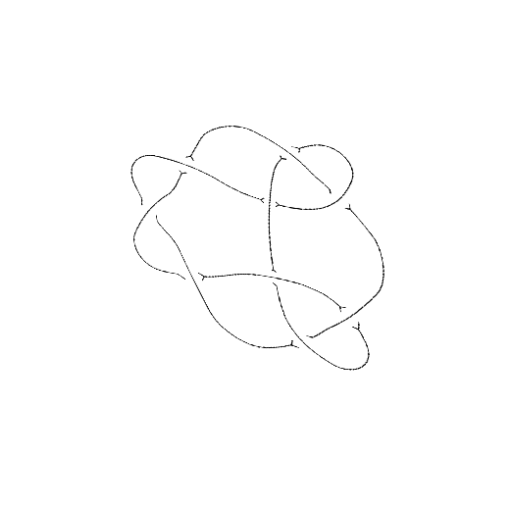
Crossing number: 9